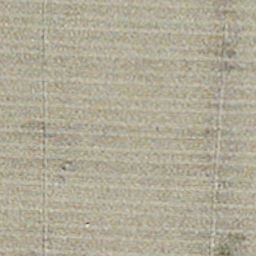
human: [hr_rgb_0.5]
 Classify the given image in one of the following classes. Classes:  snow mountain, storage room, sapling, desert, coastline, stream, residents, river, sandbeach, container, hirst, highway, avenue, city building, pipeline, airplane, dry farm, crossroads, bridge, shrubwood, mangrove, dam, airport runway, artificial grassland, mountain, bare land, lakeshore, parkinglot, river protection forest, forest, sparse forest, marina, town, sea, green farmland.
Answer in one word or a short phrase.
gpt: dry farm